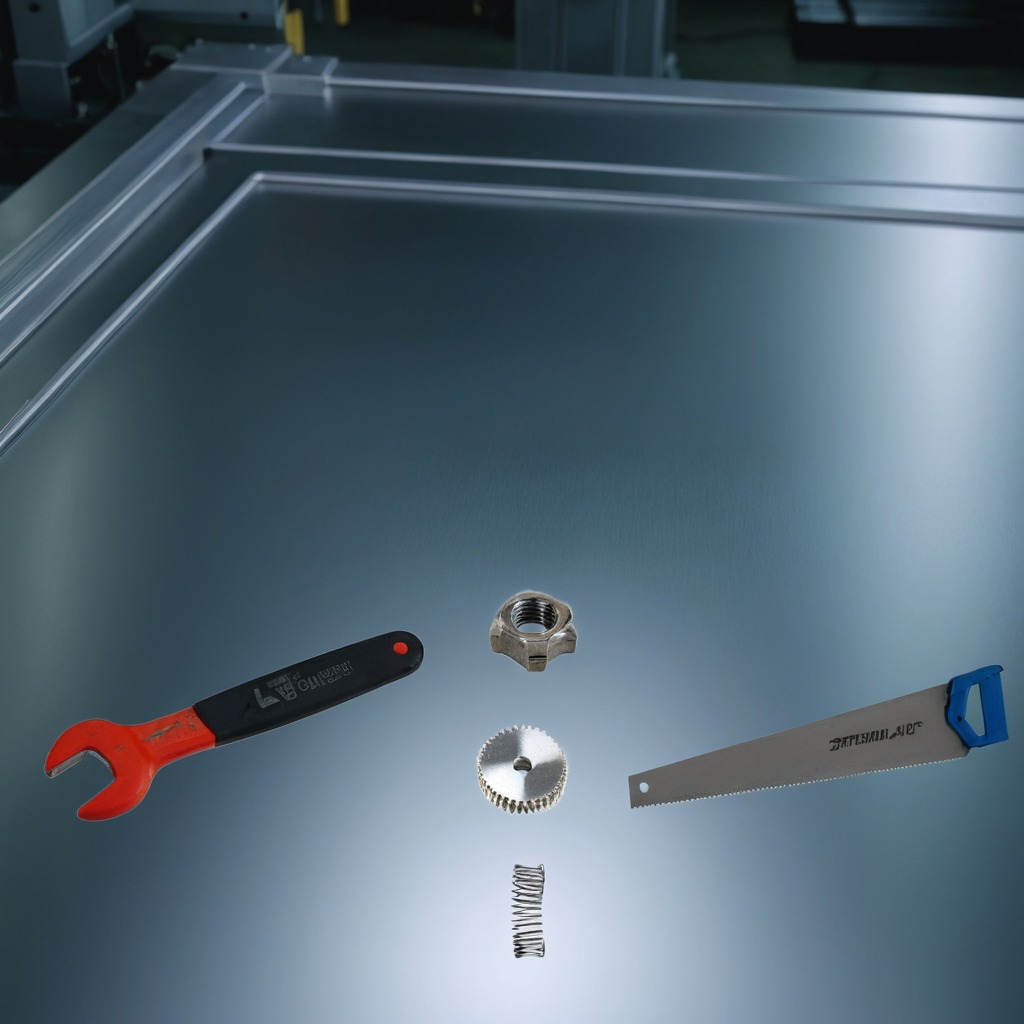
A steel gear with teeth, a coiled metal spring, a metal saw, a metal nut, and a wrench are lying on a metal table in a machine shop under fluorescent lights.